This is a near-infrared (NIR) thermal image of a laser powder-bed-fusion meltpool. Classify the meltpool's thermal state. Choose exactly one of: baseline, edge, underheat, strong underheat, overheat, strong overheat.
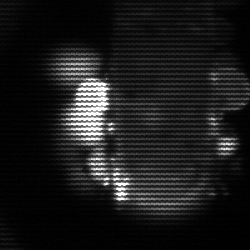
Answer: strong underheat